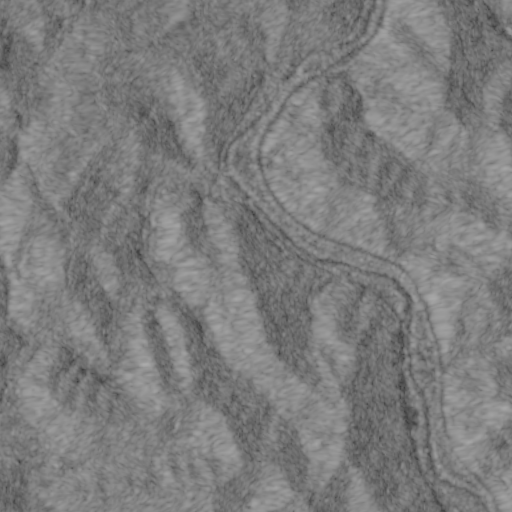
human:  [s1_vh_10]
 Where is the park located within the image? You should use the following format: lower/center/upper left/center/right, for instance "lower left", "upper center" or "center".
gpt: The park is located in the upper center of the image.
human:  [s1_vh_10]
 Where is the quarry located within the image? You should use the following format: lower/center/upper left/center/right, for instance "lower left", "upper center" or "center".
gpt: There is no quarry in the image.

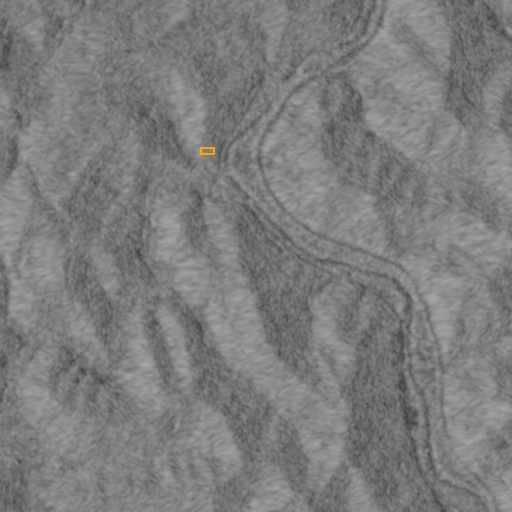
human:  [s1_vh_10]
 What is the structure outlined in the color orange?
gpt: The structure outlined in orange is a park.
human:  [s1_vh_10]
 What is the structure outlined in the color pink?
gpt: There is no pink outline.